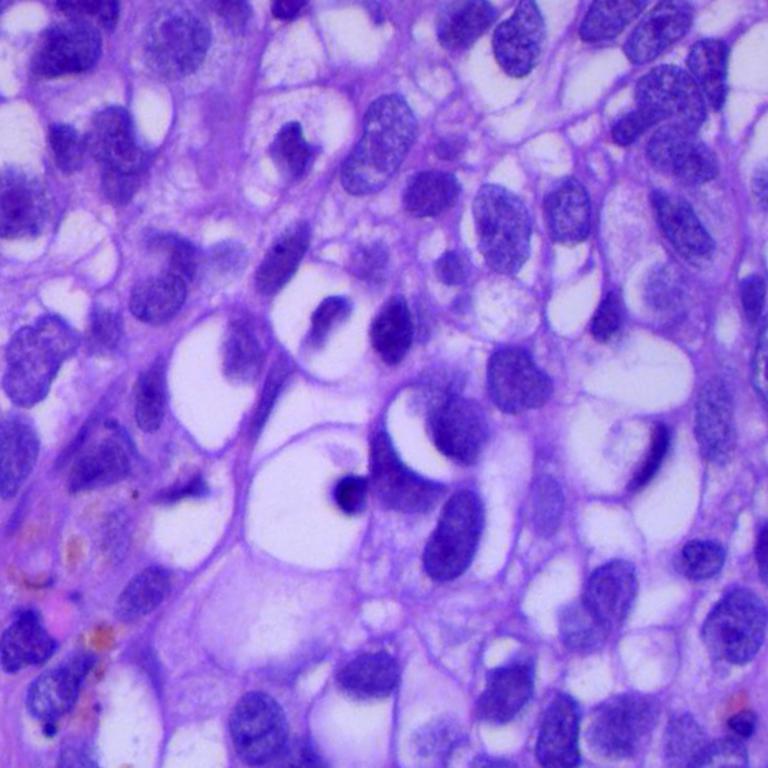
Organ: lung
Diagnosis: squamous carcinomas